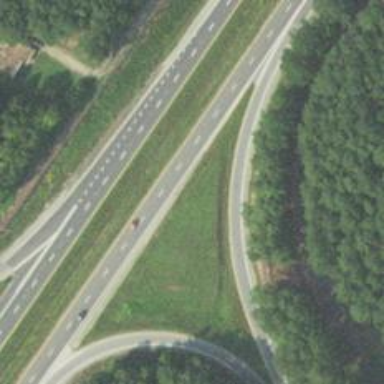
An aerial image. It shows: Motorway junction.